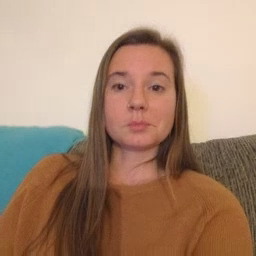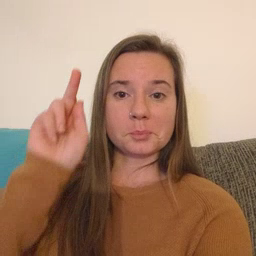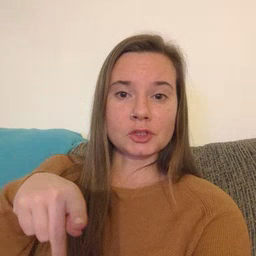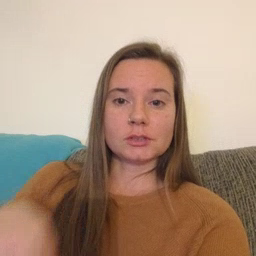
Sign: person